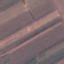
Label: AnnualCrop